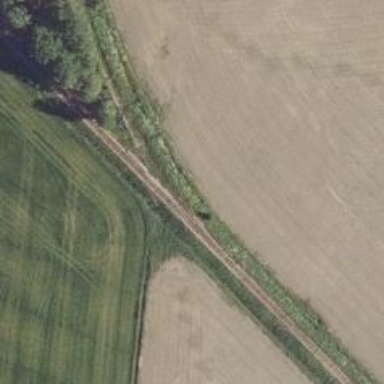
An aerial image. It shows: Narrow-gauge railway siding.